Question: I am trying to run this code
'''
$files = array('readme.txt', 'test.html', 'image.gif');
$zip = new ZipFile;
$zip->open('file.zip', ZipArchive::CREATE);
foreach ($files as $file) {
$zip->addFile($file);
}
$zip->close();
header('Content-Type: application/zip');
header('Content-disposition: attachment; filename=filename.zip');
header('Content-Length: ' . filesize($zipfilename));
readfile($zipname);
'''
And realized I had to install the PECL zip entension, which I believe I did corectly as once it was comopleted, it added this to my phpinfo();

Even after installing this extension, I'm still getting this message.
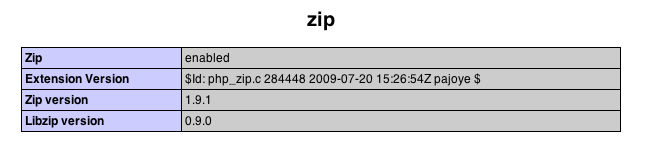
Answer: Have a look at the <URL>:
'''
$zip = new ZipArchive();
'''
The class is called 'ZipArchive', not 'ZipFile'.